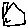
Label: house